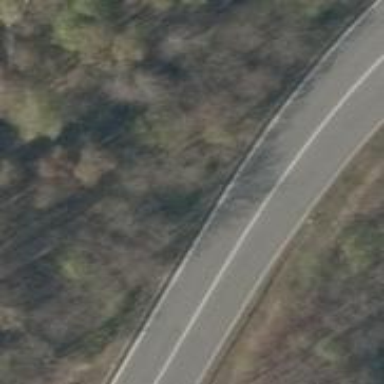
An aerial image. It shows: Asphalt motorway link.